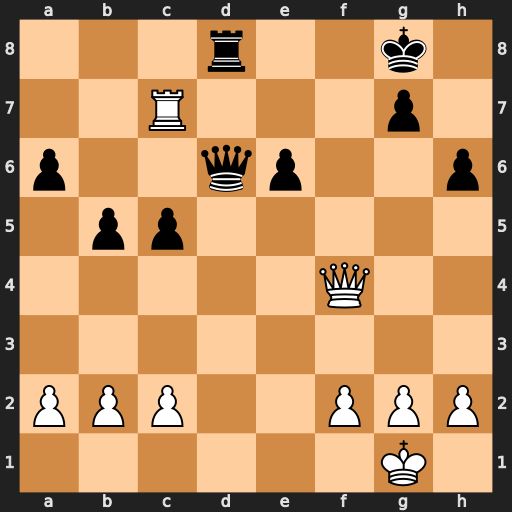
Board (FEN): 3r2k1/2R3p1/p2qp2p/1pp5/5Q2/8/PPP2PPP/6K1
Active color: w
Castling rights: -
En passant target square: -
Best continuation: Qf7+ Kh8 Qxg7#